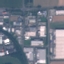
Land use / land cover class: Industrial